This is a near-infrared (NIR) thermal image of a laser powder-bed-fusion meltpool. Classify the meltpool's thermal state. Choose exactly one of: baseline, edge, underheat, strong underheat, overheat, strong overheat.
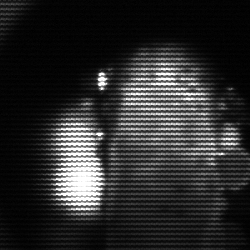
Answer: strong underheat